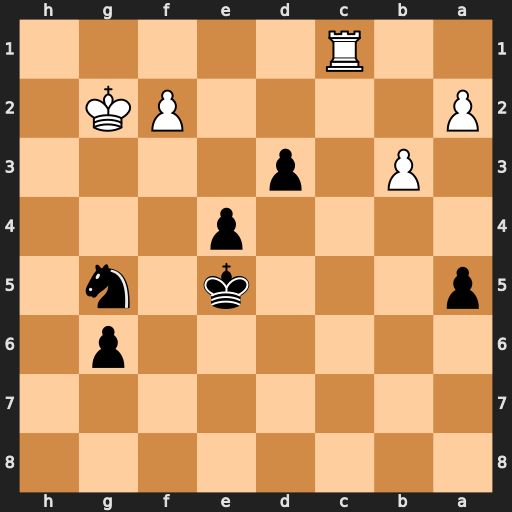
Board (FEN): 8/8/6p1/p3k1n1/4p3/1P1p4/P4PK1/2R5
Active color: b
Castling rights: -
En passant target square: -
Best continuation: Nf3 a4 Nd4 b4 axb4